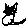
Label: cat